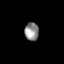
Tissue: prostate
Cell type: Fibroblasts
Senescence score: 0.8261
Nuclear area (px): 252
Mean DAPI intensity: 142.048